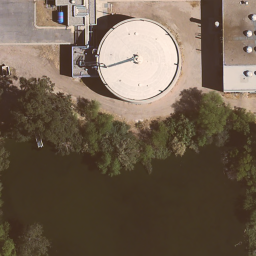
Label: storage tanks